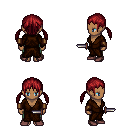
a pixel art fantasy rpg character, female body template, human, dark skin, brown robe, teal pants, brunette twin-tailed hairstyle, leather bracers, maroon shoes, dagger, four views (front, back, left, right), 2x2 character sprite sheet, small pixel art, hard edges, no anti-aliasing